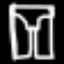
Label: pants